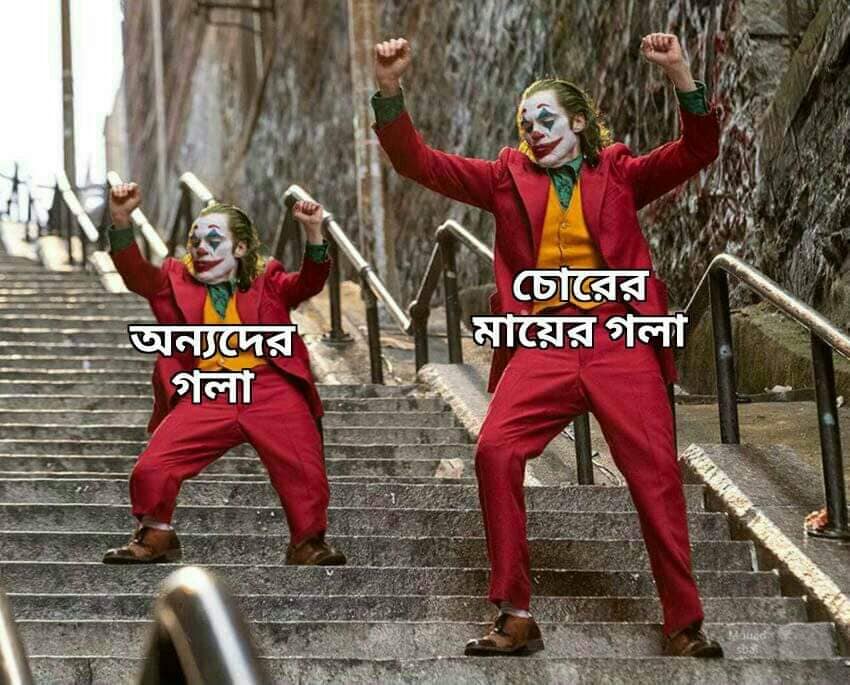
Caption: অন্যদের গলা     চোরের মায়ের গলা
Label: non-hate